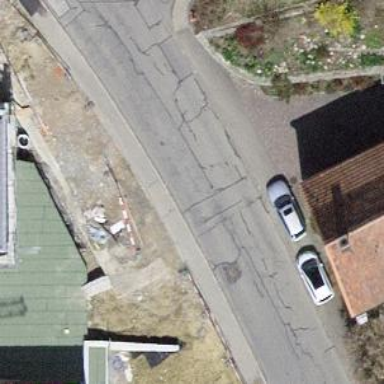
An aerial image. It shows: Residential road with asphalt surface.